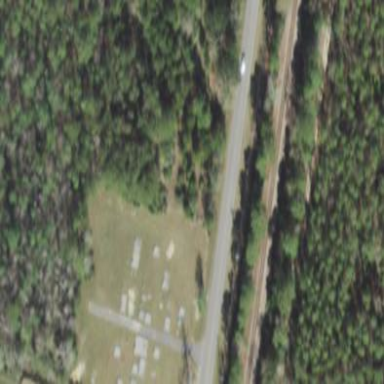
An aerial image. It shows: Cemetery.